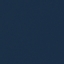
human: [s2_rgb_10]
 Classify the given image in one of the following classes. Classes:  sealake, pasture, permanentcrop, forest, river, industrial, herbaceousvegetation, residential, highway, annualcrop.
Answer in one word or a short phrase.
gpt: SeaLake